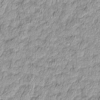
Label: not_dusty